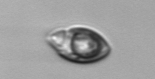
Label: Katodinium_or_Torodinium